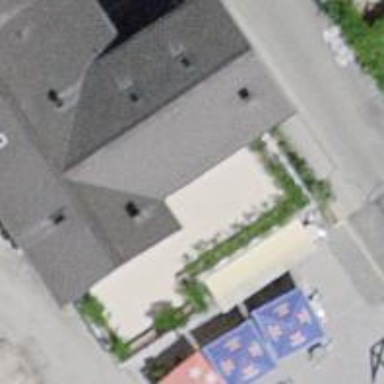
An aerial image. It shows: Bar.